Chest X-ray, PA view. Patient: 44 years old, sex M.
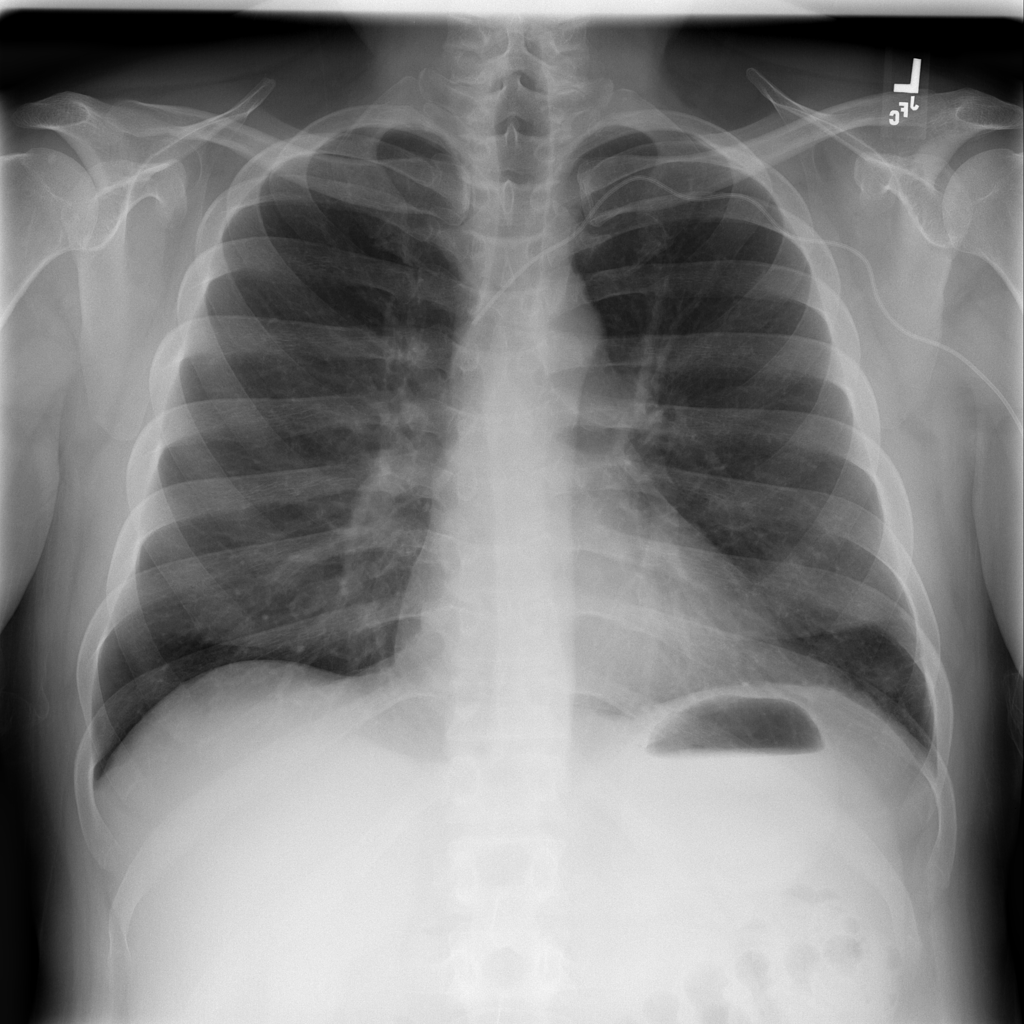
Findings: No Finding